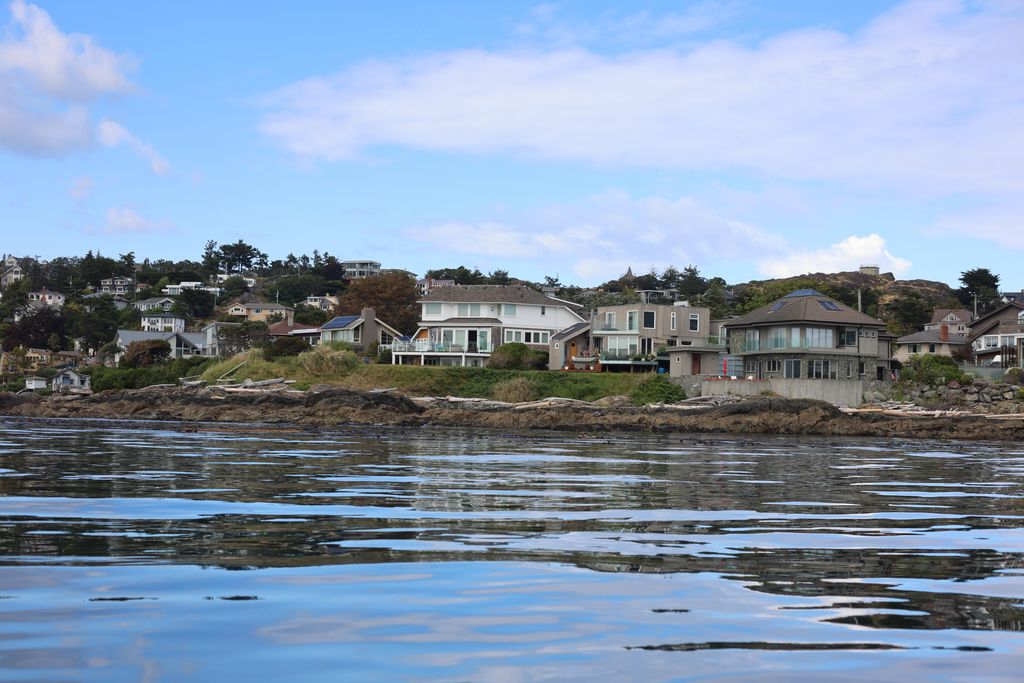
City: victoria